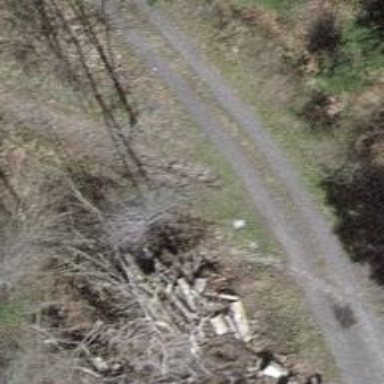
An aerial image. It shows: Bench.